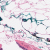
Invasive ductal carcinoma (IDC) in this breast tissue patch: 0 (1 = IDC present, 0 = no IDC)